Question: I am looking to build an open with list, just like in the windows context menu,for image files.So how could i get the list of all programs associated with a file type ?

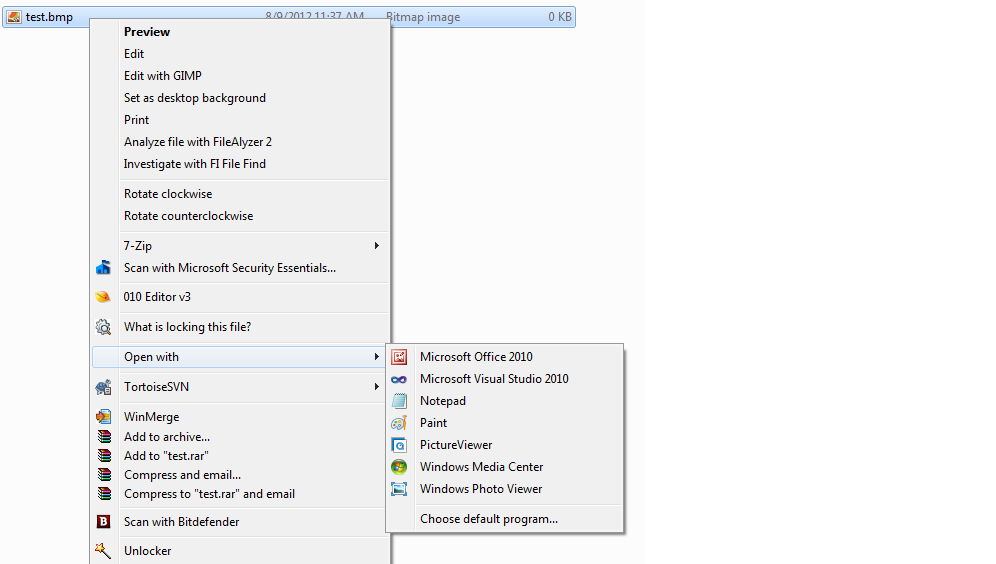
Answer: If you look in the registry under 'HKEY_CLASSES_ROOT\.bmp'.
The '(Default)' value will show you the default associated program. In my case, this shows
'Paint.Picture', which links you to 'HKEY_CLASSES_ROOT\Paint.Picture'.
Under 'HKEY_CLASSES_ROOT\.bmp' you'll also find the subkey 'OpenWithList' which contains subkeys to "Open With" applications.
Under 'HKEY_CURRENT_USER\Software\Microsoft\Windows\CurrentVersion\Explorer\FileExts' you'll also find a list of fileextensions. Look for '.bmp', a subkey 'OpenWithList' exists there too. I think this source is what you need.